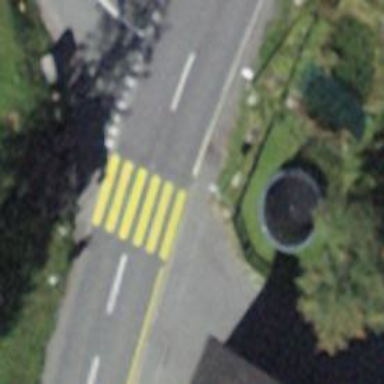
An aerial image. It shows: Marked zebra crossing on the road.